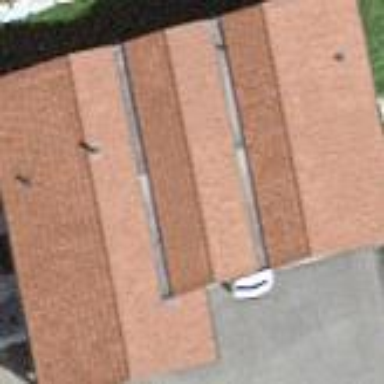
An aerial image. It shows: Simple house.